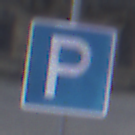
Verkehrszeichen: Parken
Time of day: MorningAfternoon
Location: Outdoor (Urban)
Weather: PartlyCloudy
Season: NotSpecified
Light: Natural